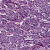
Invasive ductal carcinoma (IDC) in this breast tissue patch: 1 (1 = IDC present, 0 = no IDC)